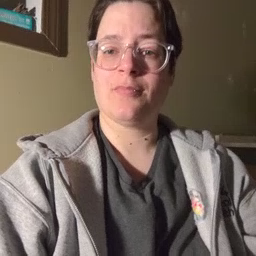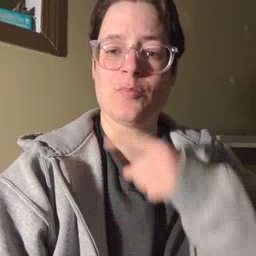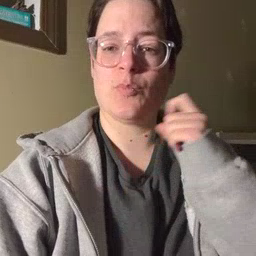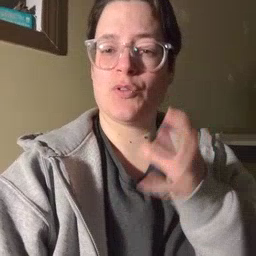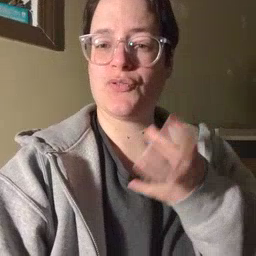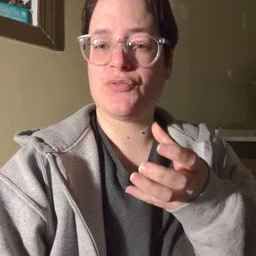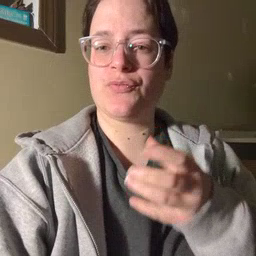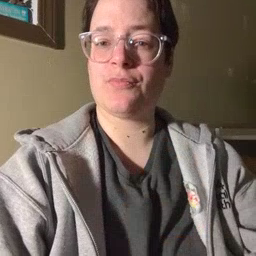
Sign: dryer